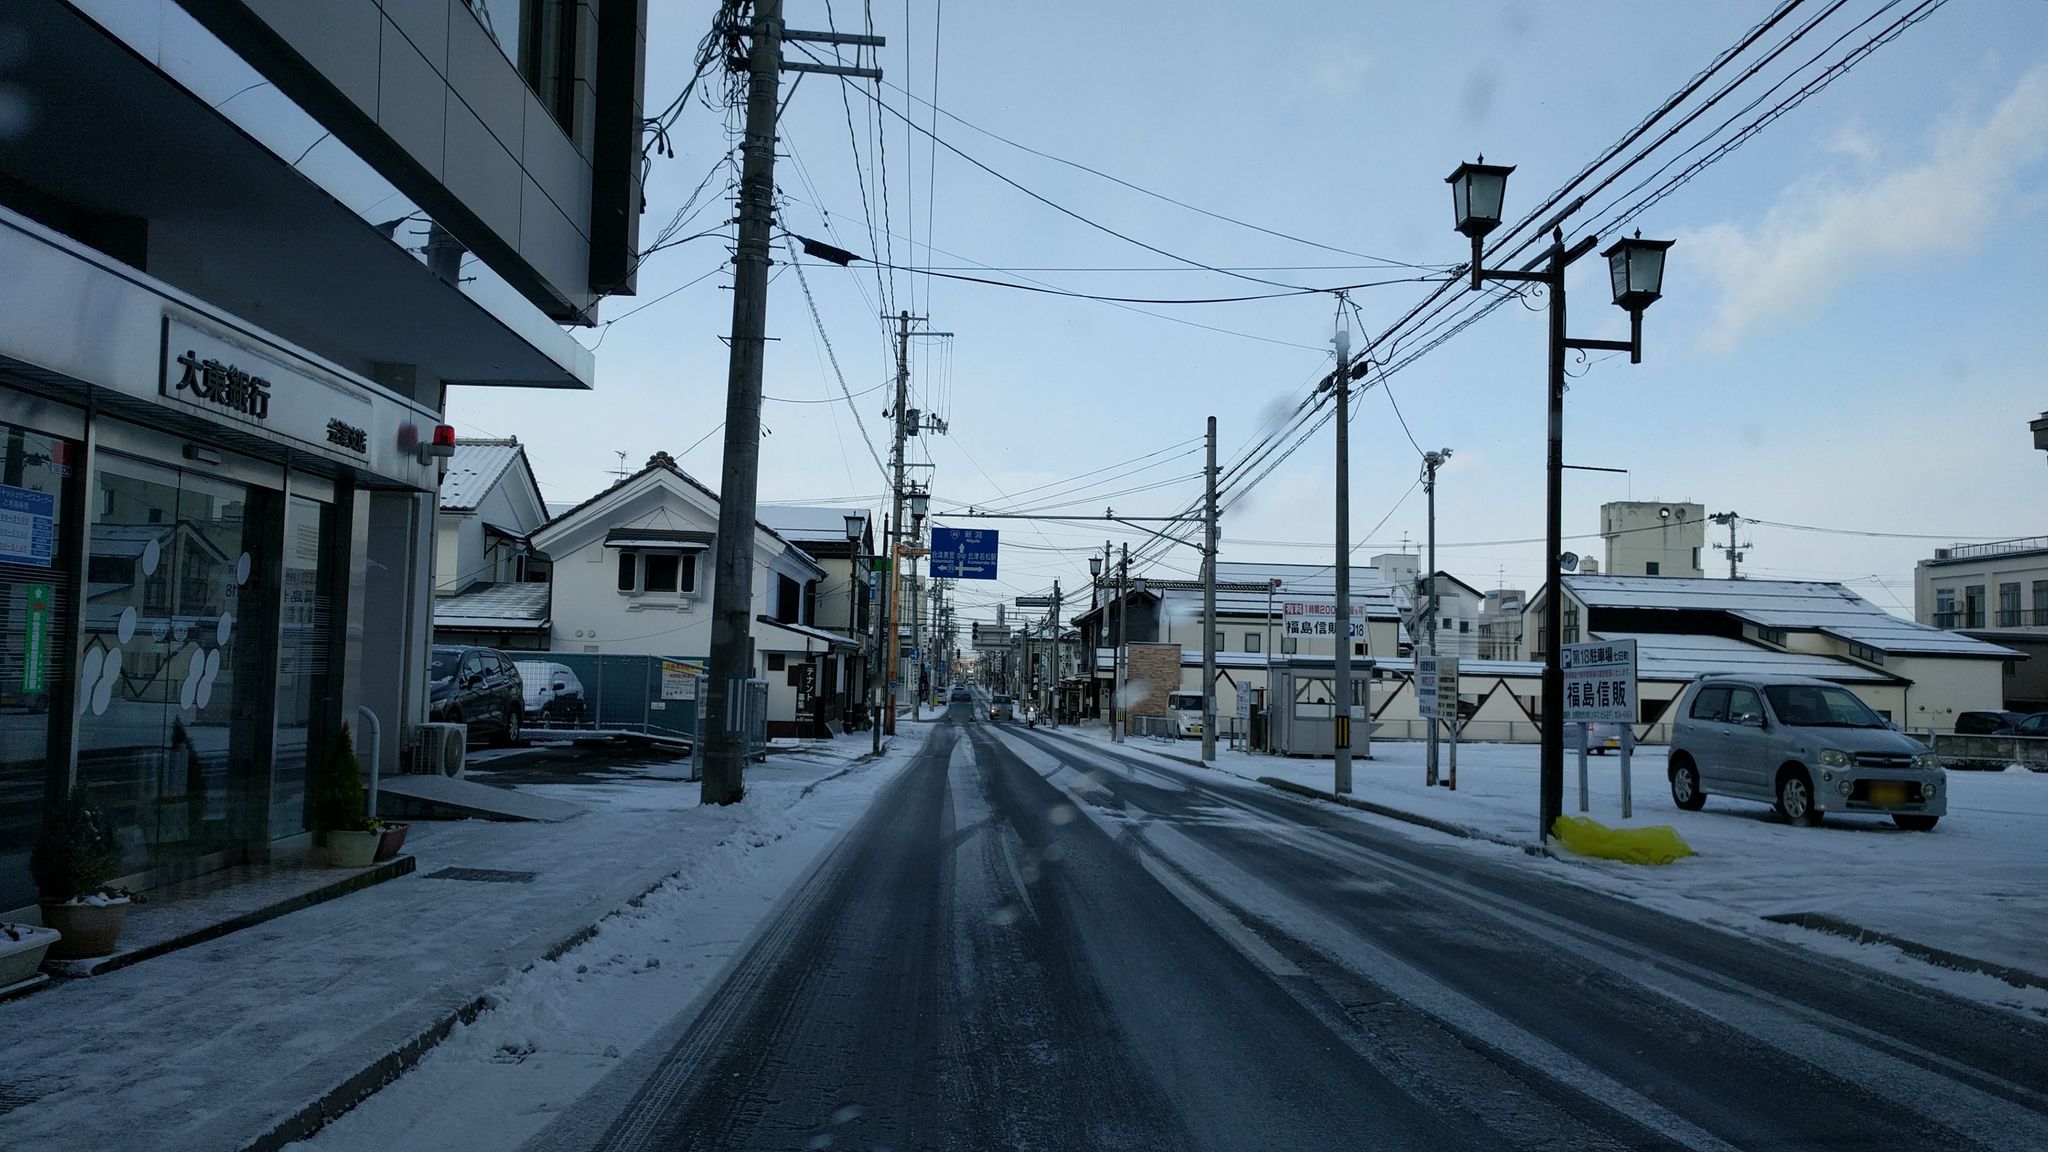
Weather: snowy
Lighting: dusk/dawn
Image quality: good
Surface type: railway
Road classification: footway
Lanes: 2.0
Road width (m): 2.8
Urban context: urban centre
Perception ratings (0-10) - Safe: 5.97, Lively: 7.11, Beautiful: 3.28, Boring: 6.13, Depressing: 4.49, Wealthy: 4.09